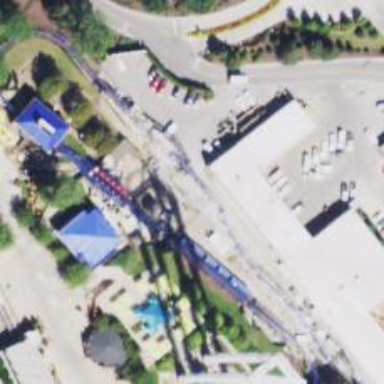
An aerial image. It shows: Thrilling roller coaster attraction.